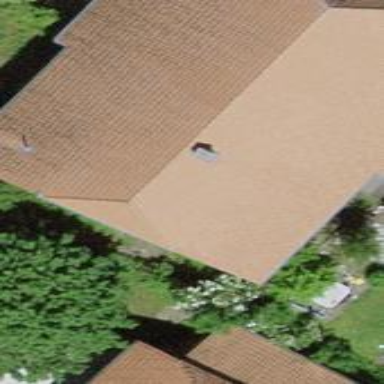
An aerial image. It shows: Half-hipped roof on semi-detached house.